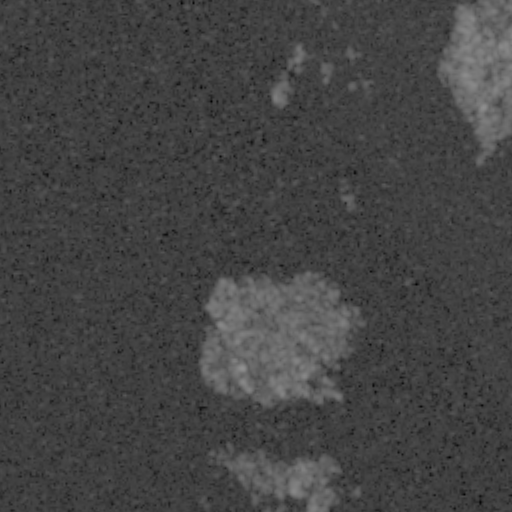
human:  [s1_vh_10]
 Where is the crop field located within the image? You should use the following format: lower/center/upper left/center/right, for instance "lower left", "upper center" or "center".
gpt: The crop field is located in the upper right of the image.
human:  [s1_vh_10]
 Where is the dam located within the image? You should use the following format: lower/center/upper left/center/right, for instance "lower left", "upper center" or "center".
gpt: The dam is located in the lower center of the image.
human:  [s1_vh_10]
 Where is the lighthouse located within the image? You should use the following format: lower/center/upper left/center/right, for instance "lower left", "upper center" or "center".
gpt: The lighthouse is located in the lower center of the image.
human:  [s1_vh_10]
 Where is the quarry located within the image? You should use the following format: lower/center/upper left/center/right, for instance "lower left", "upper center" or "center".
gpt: There is no quarry in the image.

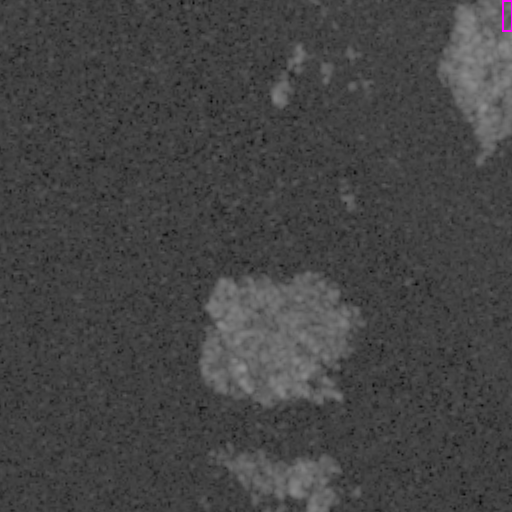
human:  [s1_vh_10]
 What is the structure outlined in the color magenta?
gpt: The structure outlined in magenta is a crop field.
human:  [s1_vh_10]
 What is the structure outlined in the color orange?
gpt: There is no orange outline.